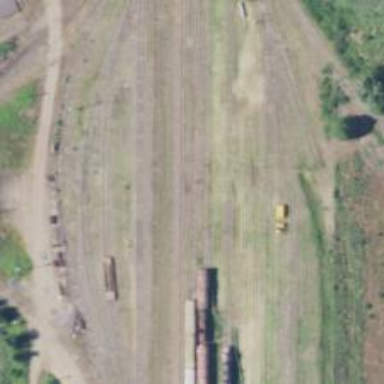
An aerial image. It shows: Railway siding for service.